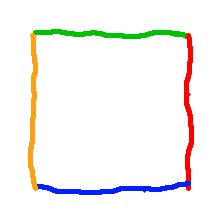
Shape: square